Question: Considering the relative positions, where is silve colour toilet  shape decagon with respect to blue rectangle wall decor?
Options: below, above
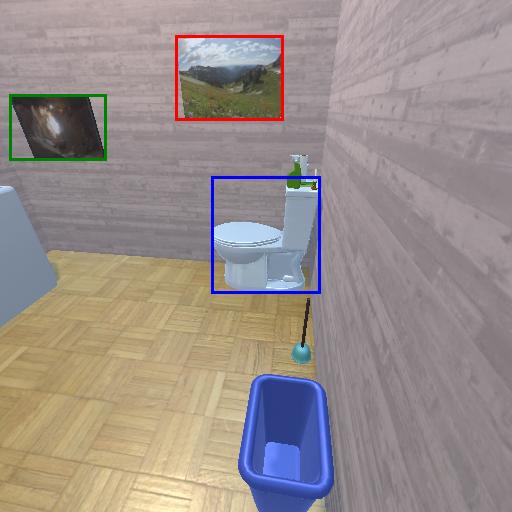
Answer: below